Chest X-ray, AP view. Patient: 44 years old, sex F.
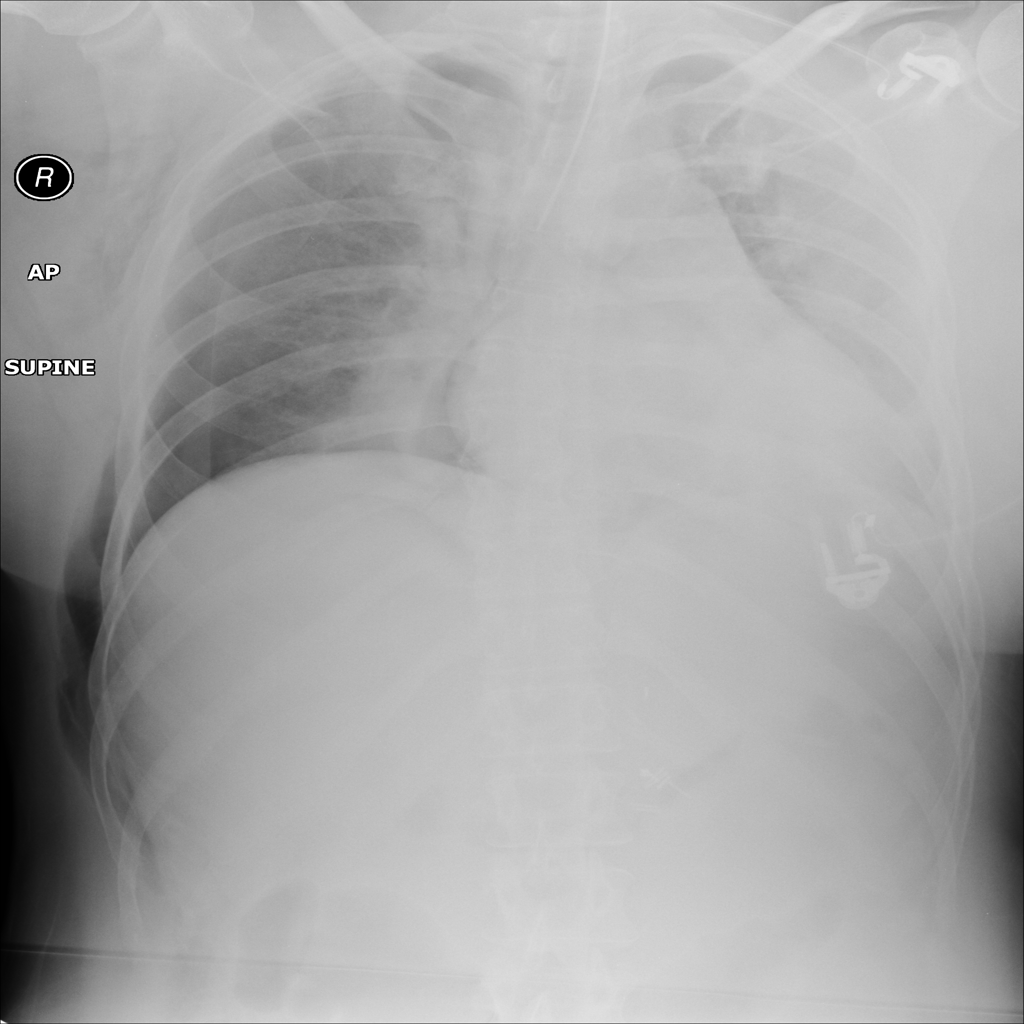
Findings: Atelectasis, Pneumothorax